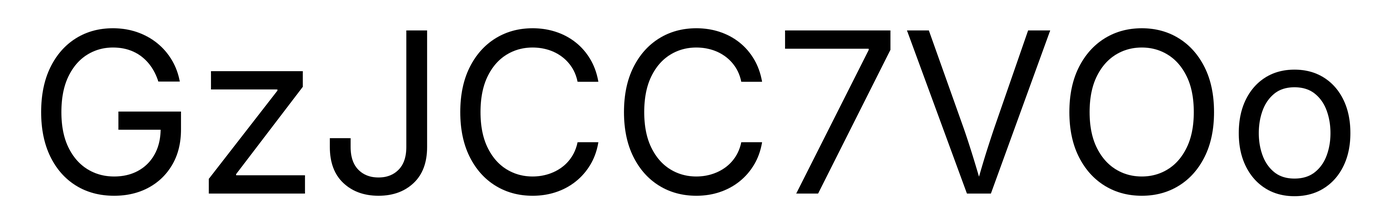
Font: Inter_Regular